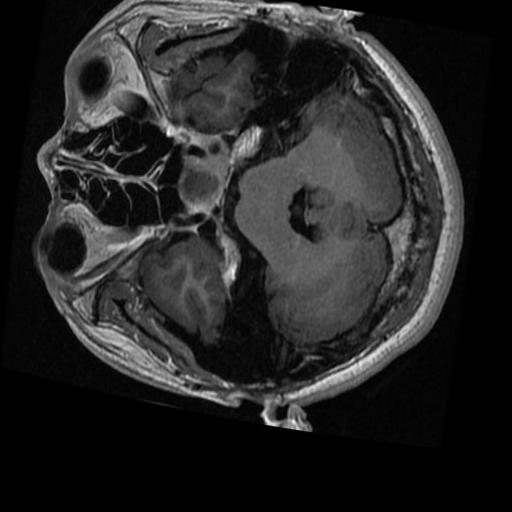
Label: brain_tumor